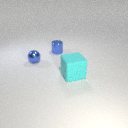
small blue metal sphere to the left of large cyan rubber cube